Question: I have two tables, 'student_records' and 'subjects'. I have to find out those students who have taken all the subjects (1,2,3) from the subjects table.

'''
create table subject (ID int primary key, subject varchar(50));
insert into subject values (1,'English'),(2,'Bengali'),(3,'Math');
create table student_records(ID int primary key,student_id int , sub_id int,foreign key (sub_id)
references subject(ID));
insert into student_records values (1,1,1),(2,3,2),(3,1,3),(4,1,2),(5,2,1),(6,3,3),(7,3,1),(8,4,1);
/*select *from student_records;
select *from subject;*/
'''
I have done with this
'''
select student_id from student_records
group by student_id
having count(*)=(select count(*) from subject);
'''
Is there any better query?
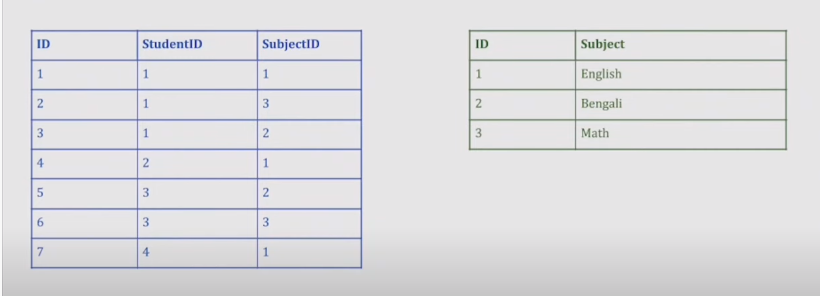
Answer: Not a "better" way, but I would make sure to use count distinct in this case:
'''
SELECT
student_id
,COUNT( distinct sub_id) AS subject_cnt
FROM student_records
GROUP BY student_id
HAVING subject_cnt = SELECT COUNT(*) FROM subject
'''